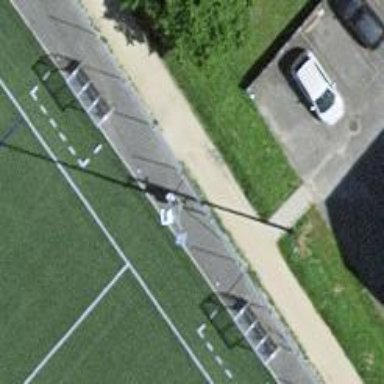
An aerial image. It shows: Mast structure.